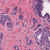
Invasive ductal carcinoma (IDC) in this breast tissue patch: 1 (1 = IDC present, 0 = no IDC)